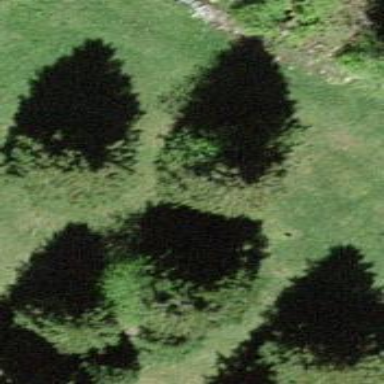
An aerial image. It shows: Needle-leaved tree in its natural environment.